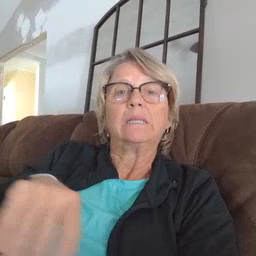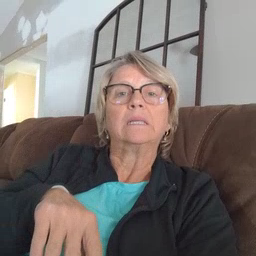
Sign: elephant